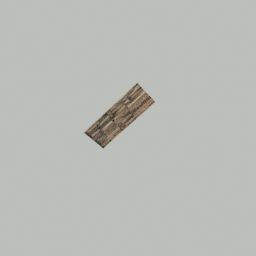
Label: architecture